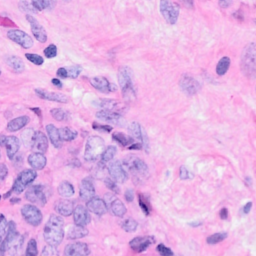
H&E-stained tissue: Breast